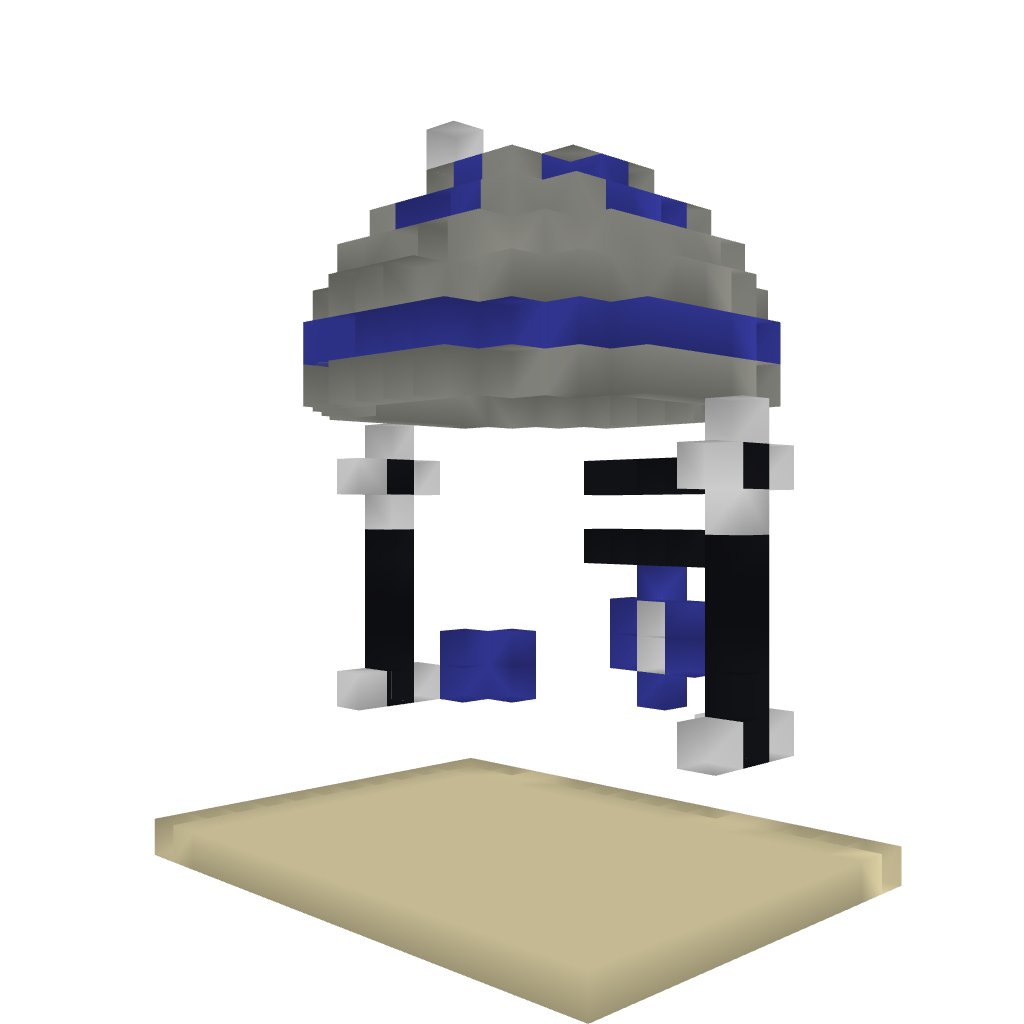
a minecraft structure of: R2D2 v1